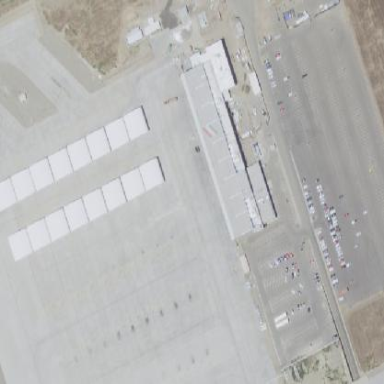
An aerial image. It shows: Hangar.